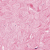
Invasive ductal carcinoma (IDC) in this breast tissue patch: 0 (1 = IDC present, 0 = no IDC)